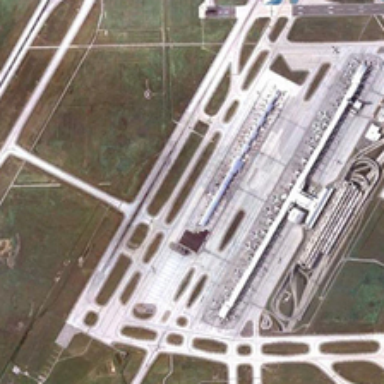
Many planes are in an airport .